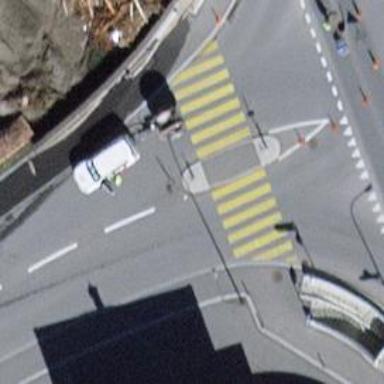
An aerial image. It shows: Uncontrolled crossing with central island on the road.